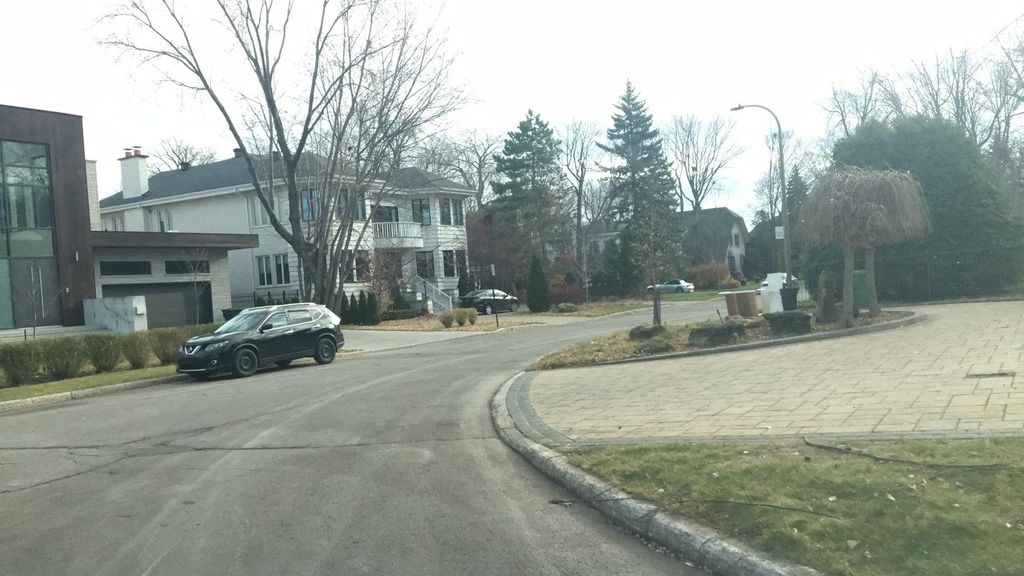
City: montreal